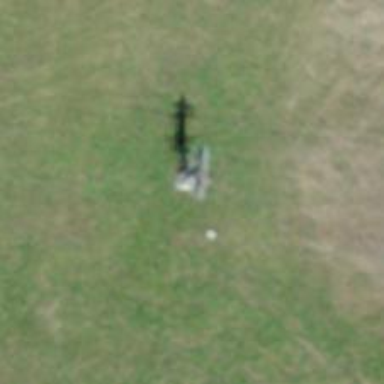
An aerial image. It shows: Pylon used for aerialway.